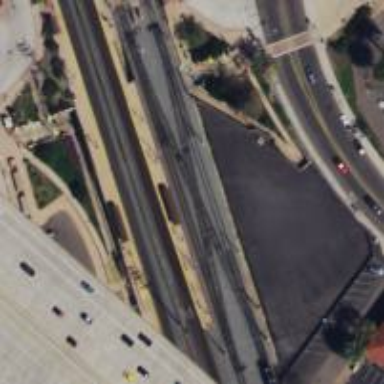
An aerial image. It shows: Light rail railway with electrified contact line.